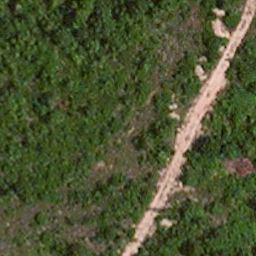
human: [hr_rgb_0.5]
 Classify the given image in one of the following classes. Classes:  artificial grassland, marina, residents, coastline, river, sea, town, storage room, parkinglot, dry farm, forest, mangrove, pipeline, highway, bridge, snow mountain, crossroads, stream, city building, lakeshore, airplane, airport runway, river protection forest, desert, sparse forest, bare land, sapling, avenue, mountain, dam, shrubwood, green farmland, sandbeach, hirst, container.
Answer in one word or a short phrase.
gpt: avenue